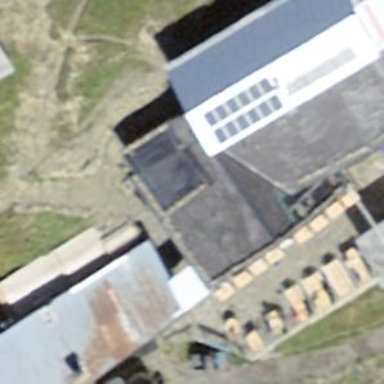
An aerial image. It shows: Toilets.